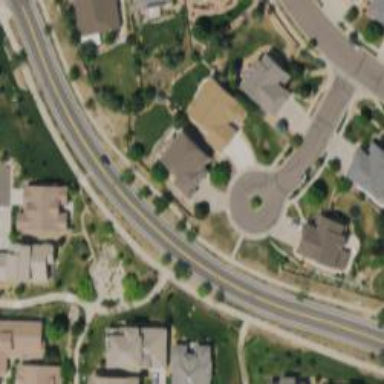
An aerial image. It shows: Turning loop on the road.